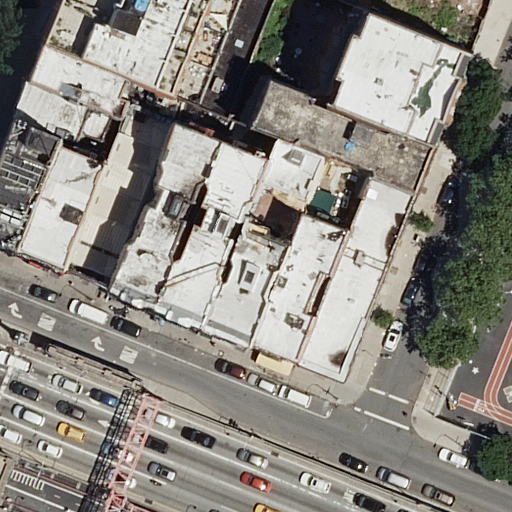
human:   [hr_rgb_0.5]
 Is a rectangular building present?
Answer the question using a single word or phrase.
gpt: yes

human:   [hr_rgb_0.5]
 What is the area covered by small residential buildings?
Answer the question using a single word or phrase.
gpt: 141m2

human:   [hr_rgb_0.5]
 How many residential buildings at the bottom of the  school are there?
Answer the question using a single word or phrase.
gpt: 0

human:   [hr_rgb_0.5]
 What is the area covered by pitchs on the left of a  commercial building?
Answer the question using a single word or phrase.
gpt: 0m2

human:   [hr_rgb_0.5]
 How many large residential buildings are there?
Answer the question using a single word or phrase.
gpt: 1

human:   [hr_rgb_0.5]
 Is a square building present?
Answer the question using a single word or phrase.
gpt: no

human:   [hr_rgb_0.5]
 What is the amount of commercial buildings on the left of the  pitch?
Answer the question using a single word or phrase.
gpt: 0

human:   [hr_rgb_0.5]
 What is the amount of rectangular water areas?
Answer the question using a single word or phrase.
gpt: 0

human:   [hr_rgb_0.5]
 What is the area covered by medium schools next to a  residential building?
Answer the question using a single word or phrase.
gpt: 368m2

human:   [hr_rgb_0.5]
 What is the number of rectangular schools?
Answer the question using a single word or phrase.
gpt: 1

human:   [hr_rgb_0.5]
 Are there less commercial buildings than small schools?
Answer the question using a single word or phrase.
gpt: no

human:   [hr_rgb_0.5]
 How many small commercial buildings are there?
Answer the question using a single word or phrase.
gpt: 0

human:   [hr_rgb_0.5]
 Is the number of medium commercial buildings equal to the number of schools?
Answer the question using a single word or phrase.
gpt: no

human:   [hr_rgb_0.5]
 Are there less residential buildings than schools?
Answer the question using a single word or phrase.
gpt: no

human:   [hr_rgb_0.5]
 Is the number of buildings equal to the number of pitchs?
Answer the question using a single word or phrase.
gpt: no

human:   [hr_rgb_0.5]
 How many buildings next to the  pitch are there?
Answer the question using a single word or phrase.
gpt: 14

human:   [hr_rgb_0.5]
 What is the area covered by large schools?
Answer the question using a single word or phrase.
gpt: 0m2

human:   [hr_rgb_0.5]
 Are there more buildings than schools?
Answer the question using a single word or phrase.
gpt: yes

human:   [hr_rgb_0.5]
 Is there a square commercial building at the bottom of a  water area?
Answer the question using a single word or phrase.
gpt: no

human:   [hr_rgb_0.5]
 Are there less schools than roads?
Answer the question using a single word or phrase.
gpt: yes

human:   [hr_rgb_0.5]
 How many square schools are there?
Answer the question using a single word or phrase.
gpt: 0

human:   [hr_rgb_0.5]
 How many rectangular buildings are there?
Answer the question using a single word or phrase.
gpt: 6

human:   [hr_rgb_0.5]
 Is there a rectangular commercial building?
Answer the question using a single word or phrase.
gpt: no

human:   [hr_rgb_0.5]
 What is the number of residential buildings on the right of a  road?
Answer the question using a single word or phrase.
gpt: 13

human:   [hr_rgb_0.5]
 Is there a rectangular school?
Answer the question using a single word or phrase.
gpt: yes

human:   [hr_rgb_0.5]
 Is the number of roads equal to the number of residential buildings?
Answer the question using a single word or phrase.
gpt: no

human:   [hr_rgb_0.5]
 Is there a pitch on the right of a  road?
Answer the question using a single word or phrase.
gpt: yes

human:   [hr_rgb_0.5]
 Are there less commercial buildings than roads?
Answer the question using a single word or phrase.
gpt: yes

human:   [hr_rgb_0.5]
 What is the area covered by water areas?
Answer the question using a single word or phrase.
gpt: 0m2

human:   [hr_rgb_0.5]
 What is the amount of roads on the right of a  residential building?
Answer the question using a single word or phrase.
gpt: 9

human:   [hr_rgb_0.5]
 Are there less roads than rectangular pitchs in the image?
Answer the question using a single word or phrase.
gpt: no

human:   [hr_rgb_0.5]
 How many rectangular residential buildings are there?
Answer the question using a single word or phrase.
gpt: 6

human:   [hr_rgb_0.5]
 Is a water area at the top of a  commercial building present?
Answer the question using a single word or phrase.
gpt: no

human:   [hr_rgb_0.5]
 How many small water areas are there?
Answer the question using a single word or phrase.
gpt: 0

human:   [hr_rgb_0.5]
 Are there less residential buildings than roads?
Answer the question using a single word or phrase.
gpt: no

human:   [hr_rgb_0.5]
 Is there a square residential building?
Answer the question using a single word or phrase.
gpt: no